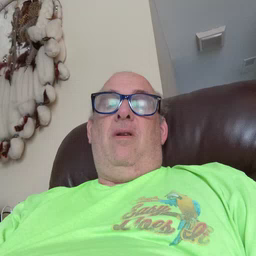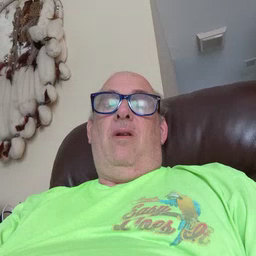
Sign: napkin